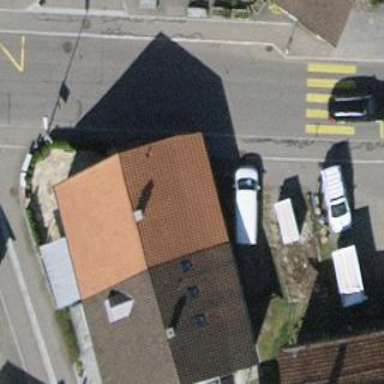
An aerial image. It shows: Semidetached house.